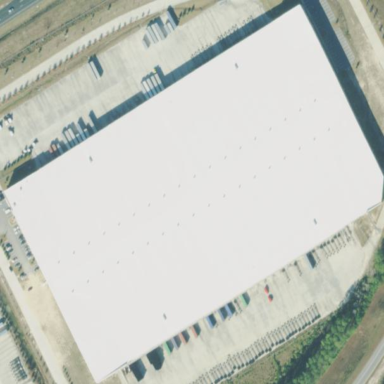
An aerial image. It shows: Warehouse.